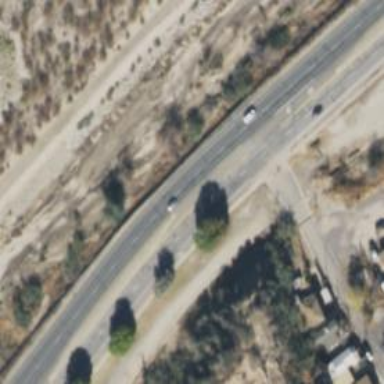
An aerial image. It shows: Abandoned road.